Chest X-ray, AP view. Patient: 28 years old, sex M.
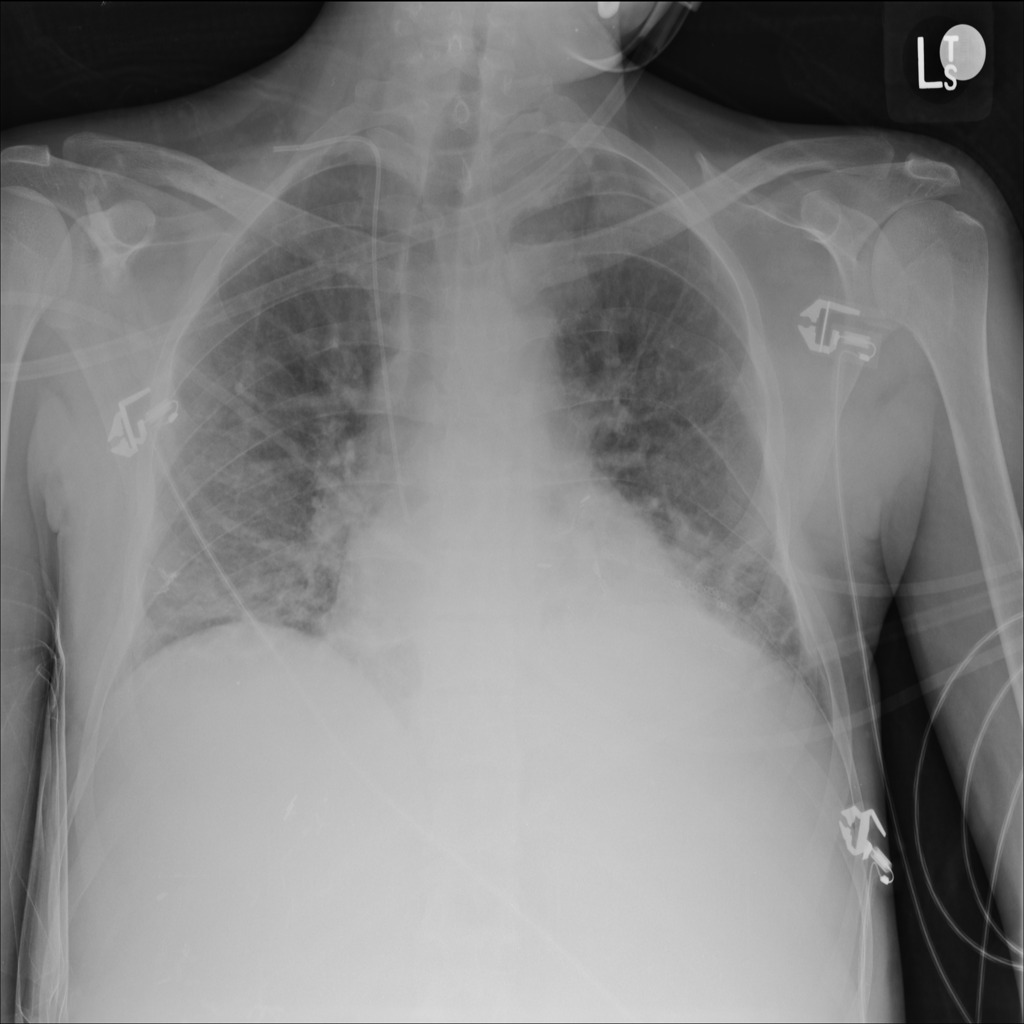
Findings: Infiltration